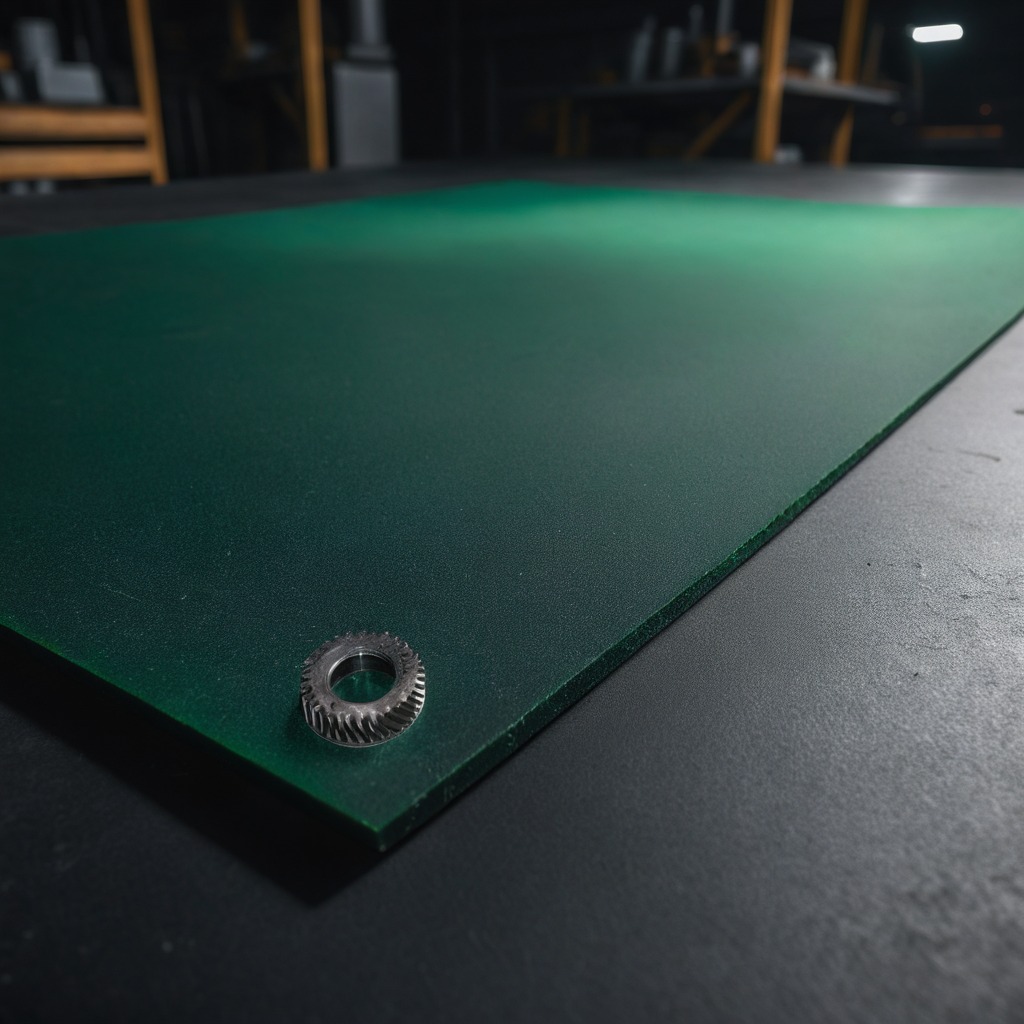
A steel gear with teeth is lying on the clean granite tabletop.